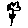
Label: flower